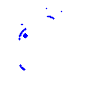
Particle: pion